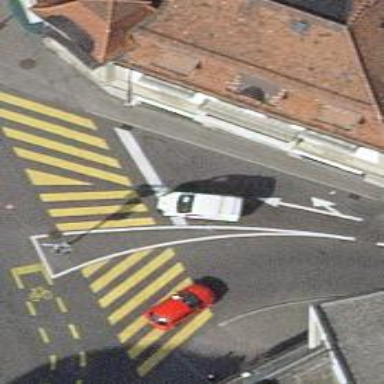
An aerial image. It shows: Road with traffic signals.